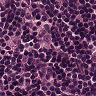
Metastatic tissue present: no